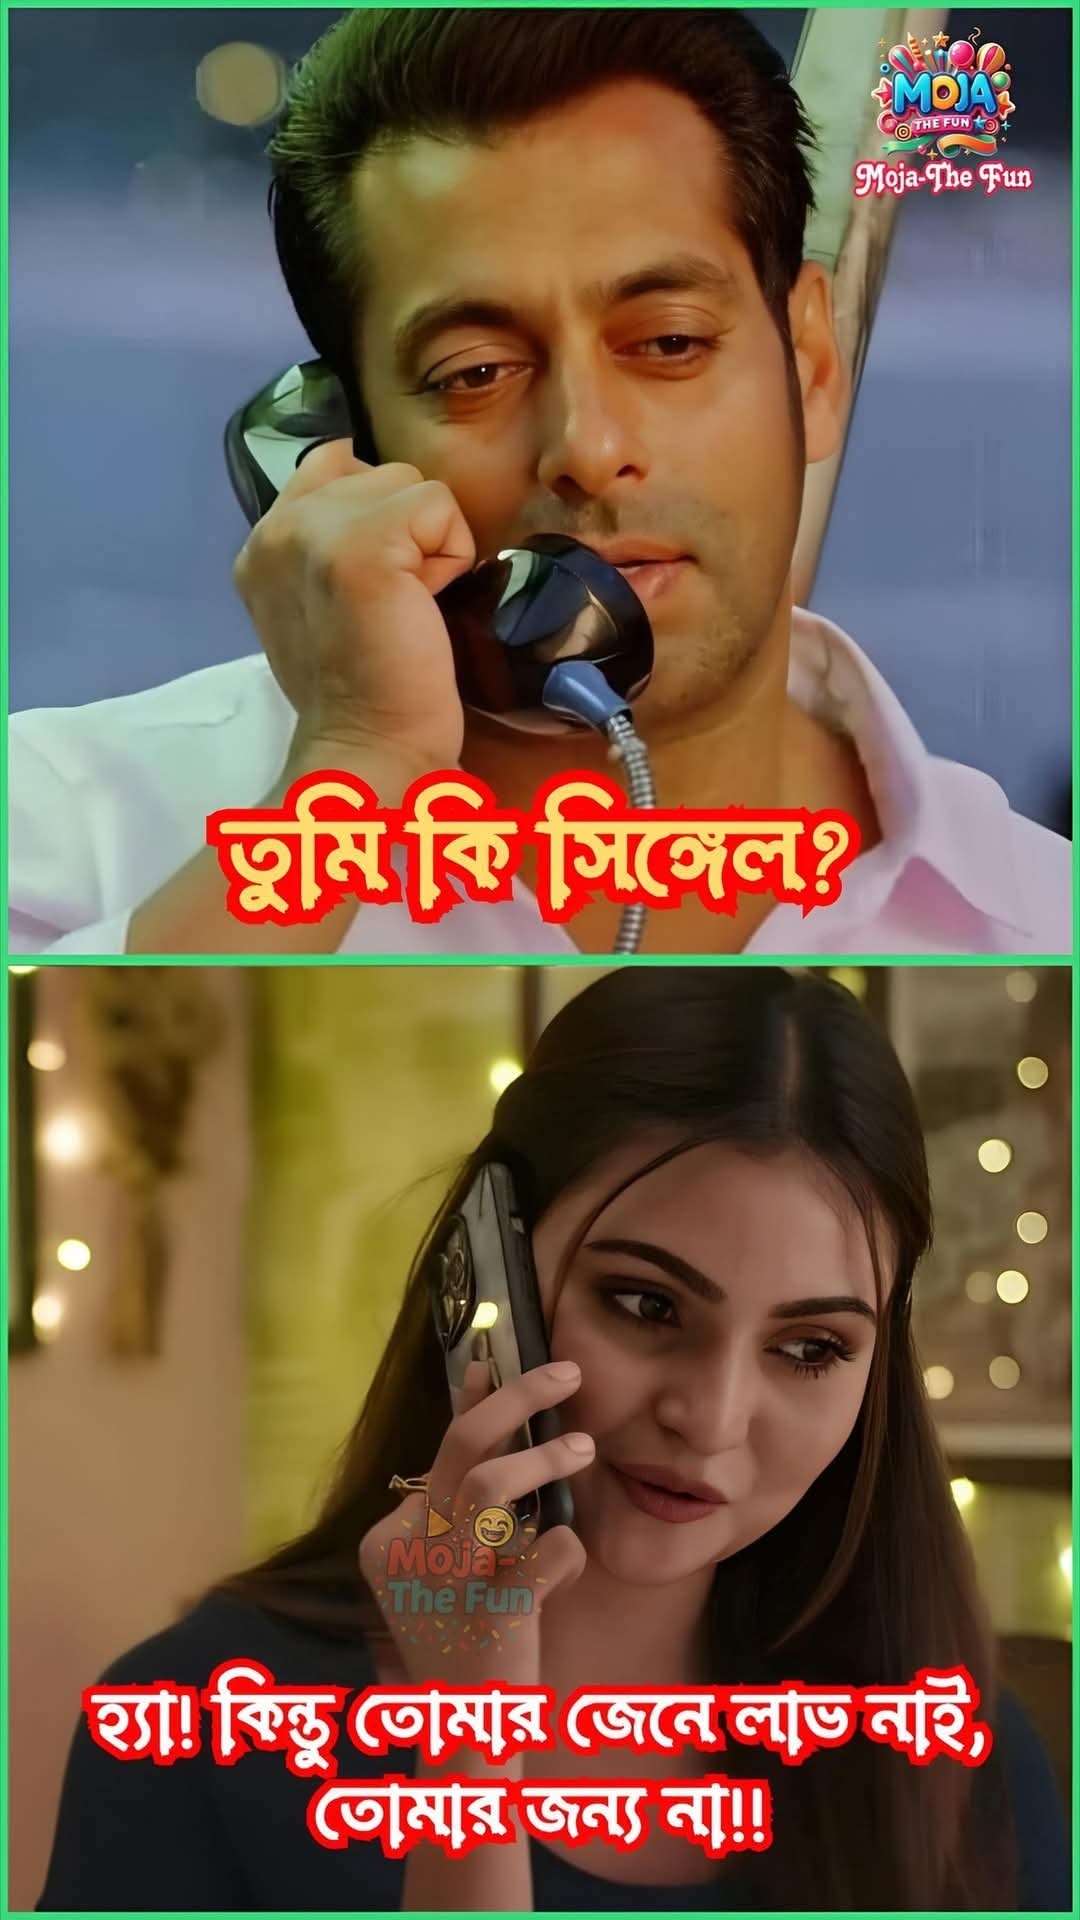
Text: তুমি কি সিঙ্গেল?
হ্যা! কিন্তু তোমার জেনে লাভ নাই, তোমার জন্য না!!
Label: Non Hate